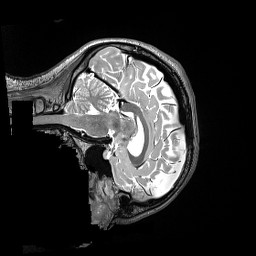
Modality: T2w
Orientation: sagittal
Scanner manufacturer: siemens
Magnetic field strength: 3 T
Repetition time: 3.2 s
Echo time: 0.563 s